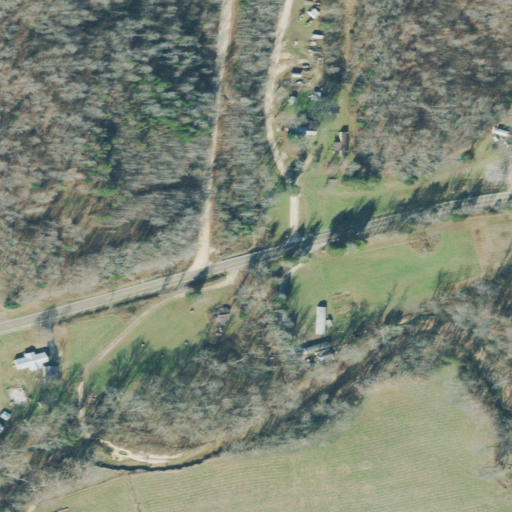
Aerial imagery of valley in Tennessee named Sutton Hollow containing deciduous forest, pasture, herbaceous wetlands, open development, low intensity development, mixed forest, and medium intensity development